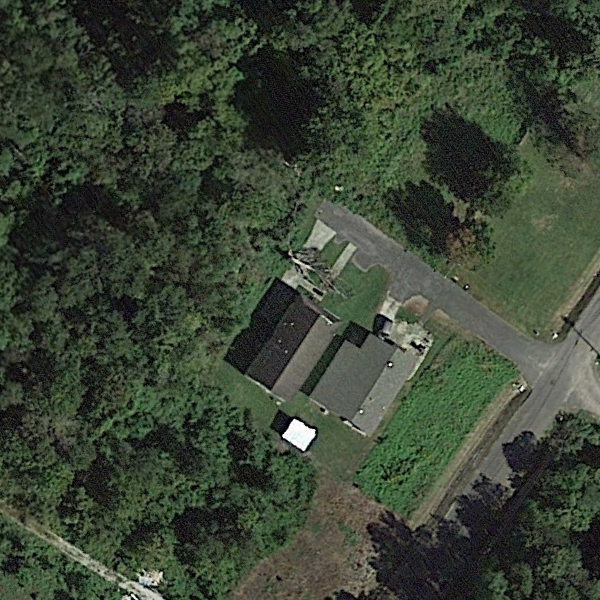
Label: SparseResidential